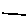
Label: line